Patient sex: M
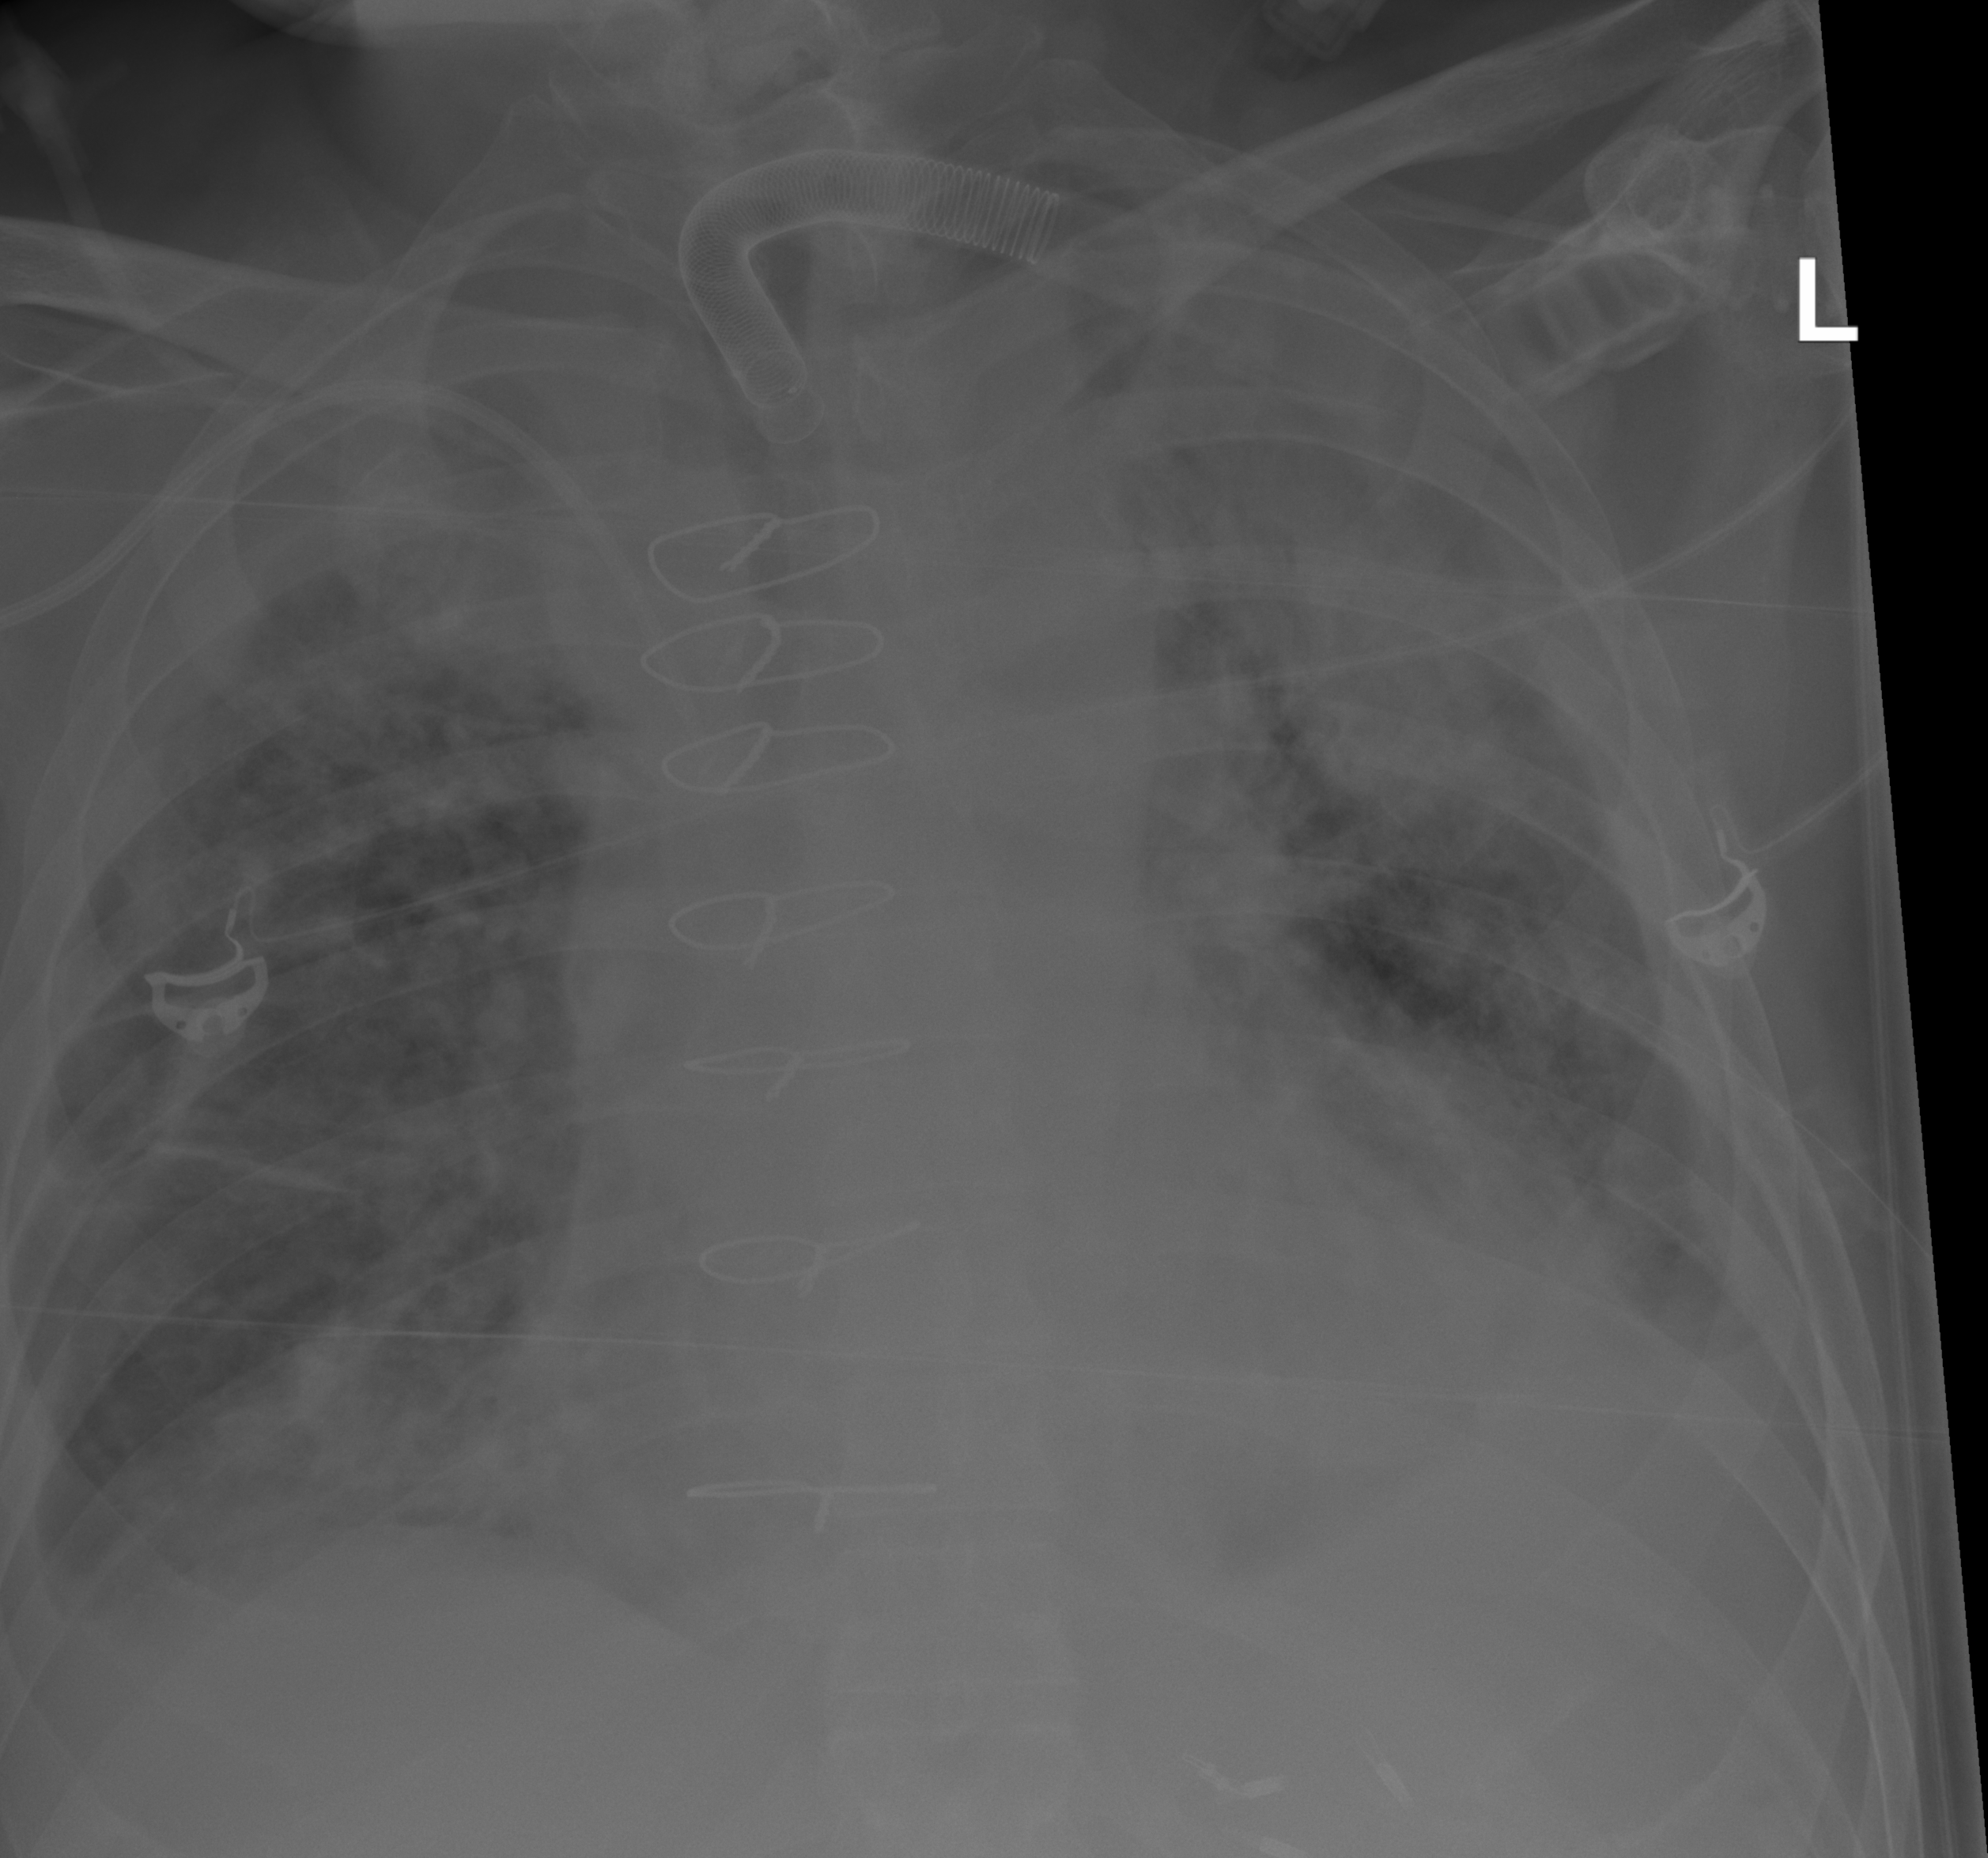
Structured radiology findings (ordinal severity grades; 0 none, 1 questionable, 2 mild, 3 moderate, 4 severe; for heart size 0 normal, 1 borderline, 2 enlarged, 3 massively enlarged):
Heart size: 2
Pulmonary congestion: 2
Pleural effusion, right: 2
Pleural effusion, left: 2
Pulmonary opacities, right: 3
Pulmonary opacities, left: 3
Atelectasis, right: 3
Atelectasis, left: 3